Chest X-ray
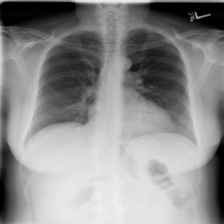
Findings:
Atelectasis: negative
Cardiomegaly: negative
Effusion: negative
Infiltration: negative
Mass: negative
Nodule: negative
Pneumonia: negative
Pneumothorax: negative
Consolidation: negative
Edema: negative
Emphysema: negative
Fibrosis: negative
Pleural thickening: negative
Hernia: negative